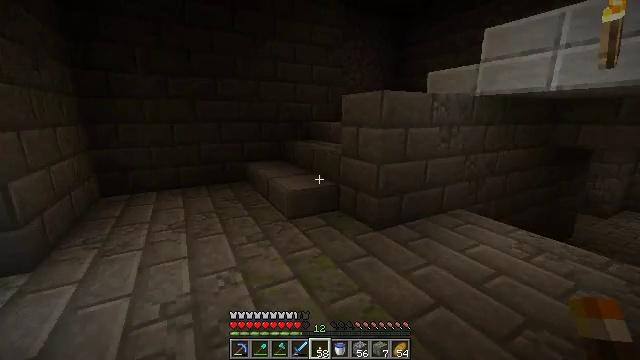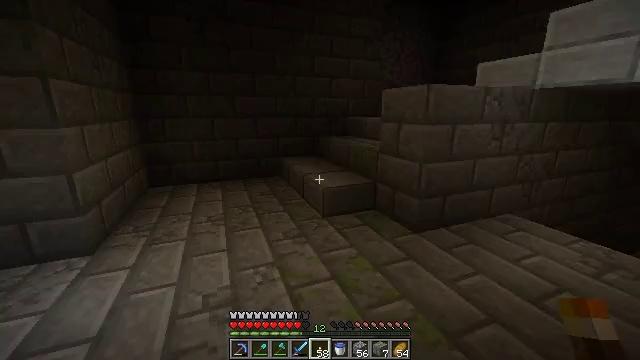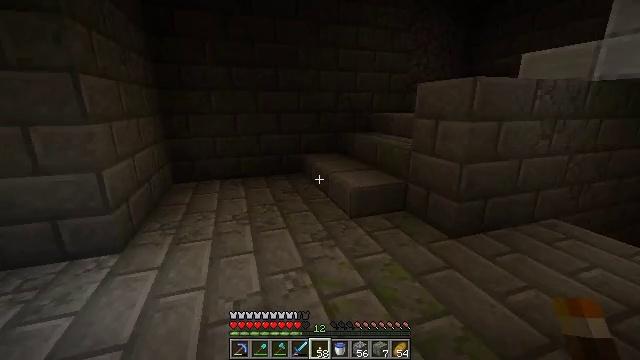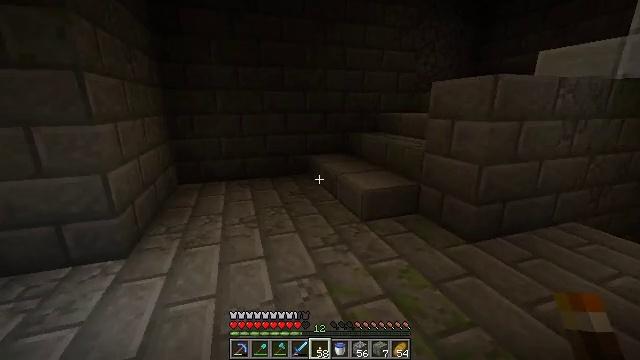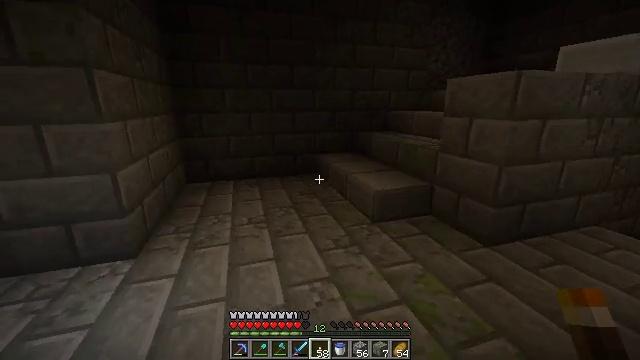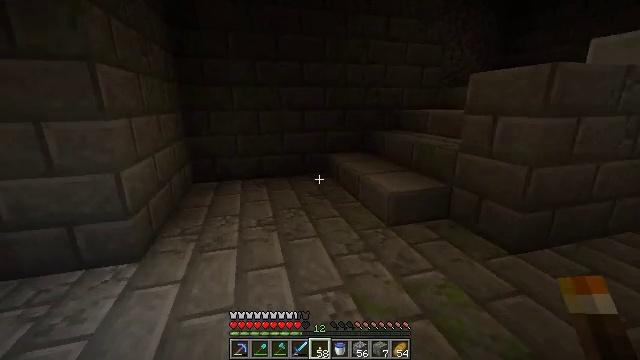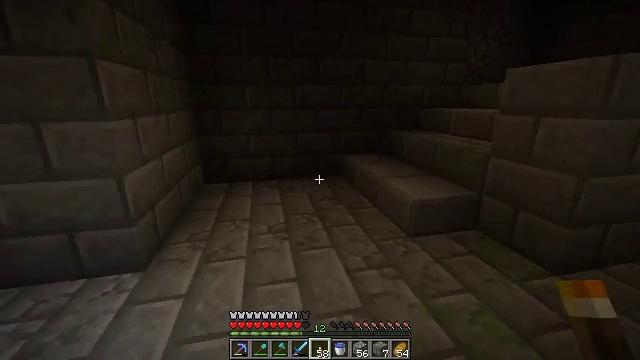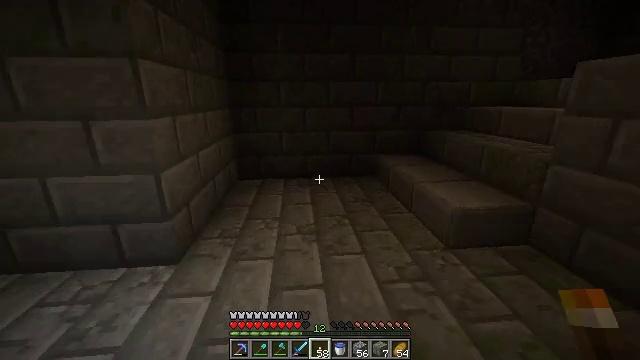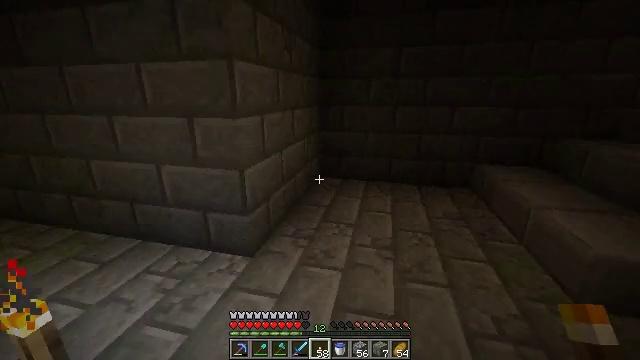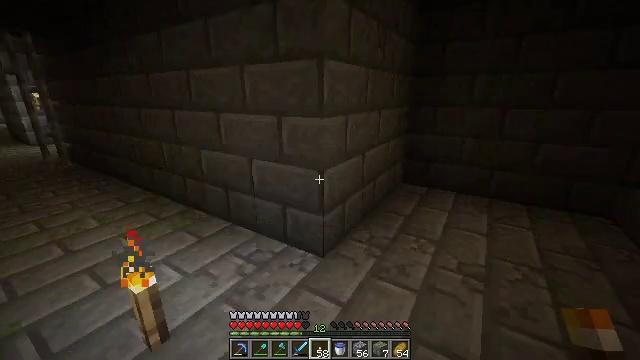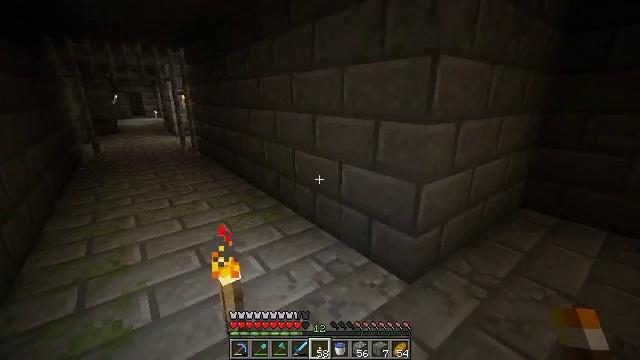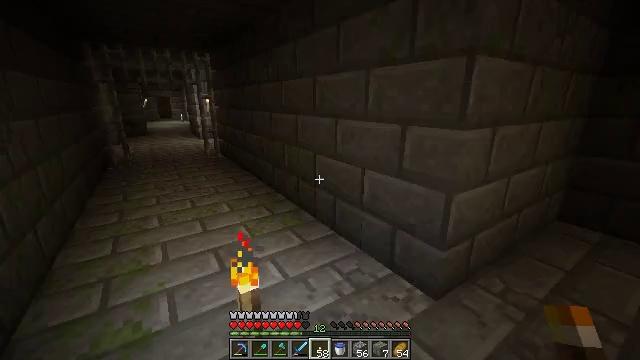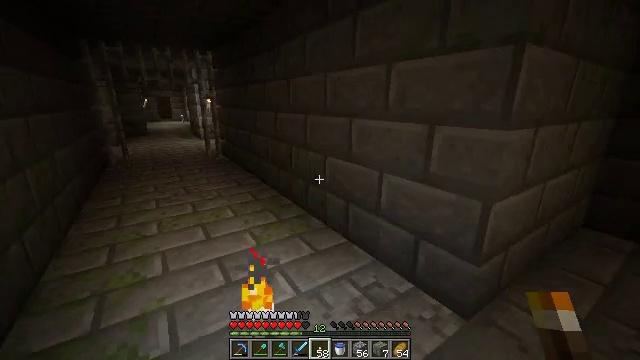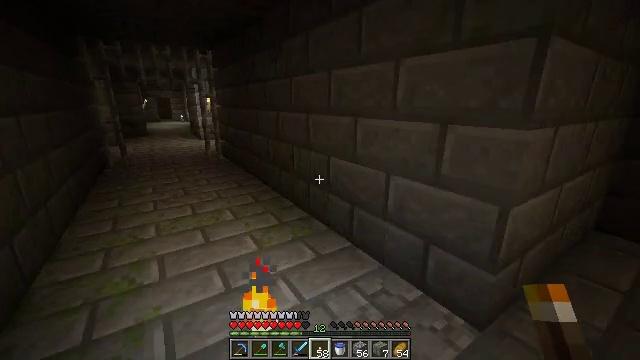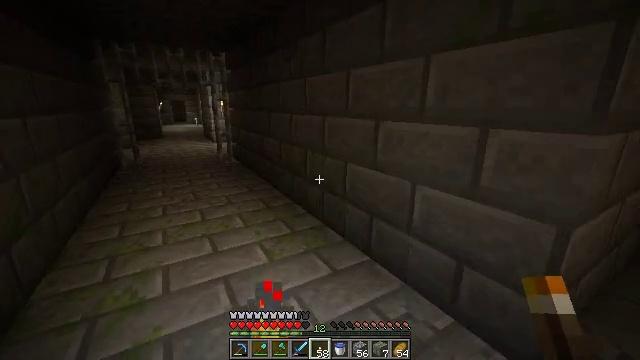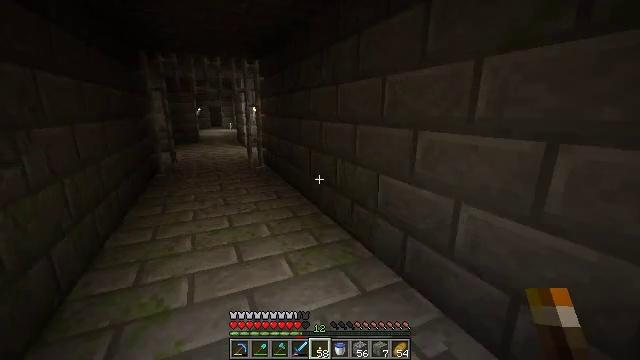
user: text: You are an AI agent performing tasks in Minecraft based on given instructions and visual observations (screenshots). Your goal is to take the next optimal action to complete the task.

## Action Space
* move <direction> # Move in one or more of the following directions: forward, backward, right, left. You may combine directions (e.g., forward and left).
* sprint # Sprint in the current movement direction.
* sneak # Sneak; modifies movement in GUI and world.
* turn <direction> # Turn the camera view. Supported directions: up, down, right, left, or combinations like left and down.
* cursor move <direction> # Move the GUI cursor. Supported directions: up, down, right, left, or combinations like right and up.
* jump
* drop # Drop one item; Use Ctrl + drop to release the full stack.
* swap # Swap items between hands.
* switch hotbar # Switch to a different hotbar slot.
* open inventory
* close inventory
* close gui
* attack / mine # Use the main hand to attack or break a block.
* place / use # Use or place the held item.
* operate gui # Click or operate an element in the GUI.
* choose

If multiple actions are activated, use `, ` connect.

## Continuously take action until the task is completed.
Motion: motion action
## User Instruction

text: Left click on the iron door to break it.
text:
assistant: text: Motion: move forward and move left, turn left and down
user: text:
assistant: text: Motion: move forward and move left, turn left and down
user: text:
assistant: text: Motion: move forward and move left
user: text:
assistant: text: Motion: move forward, turn left
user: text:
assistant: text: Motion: move forward, turn left
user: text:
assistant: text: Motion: move forward, turn left
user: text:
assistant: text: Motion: move forward, turn left
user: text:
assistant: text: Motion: move forward, turn left
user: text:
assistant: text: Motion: move forward and move left, turn left
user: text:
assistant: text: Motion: move forward and move left, turn left
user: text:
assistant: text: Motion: move forward and move left, turn left
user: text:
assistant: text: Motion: move forward and move left
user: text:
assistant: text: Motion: move forward
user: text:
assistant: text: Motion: move forward, turn left
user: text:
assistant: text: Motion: move forward, turn left and up
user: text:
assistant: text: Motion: move forward, sprint, turn left and up
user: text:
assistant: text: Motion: move forward, sprint, turn left
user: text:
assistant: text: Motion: move forward, sprint, turn left
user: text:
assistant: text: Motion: move forward, sprint, turn left
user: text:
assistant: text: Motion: move forward, sprint, turn left
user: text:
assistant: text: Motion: move forward, sprint
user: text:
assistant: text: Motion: move forward, sprint
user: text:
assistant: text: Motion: move forward, sprint
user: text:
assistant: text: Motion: move forward, sprint
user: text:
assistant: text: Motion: move forward and move left, sprint
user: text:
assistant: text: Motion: move forward and move left, sprint
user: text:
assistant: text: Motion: move forward and move left, sprint
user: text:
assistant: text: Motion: move forward and move left, sprint
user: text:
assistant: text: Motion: move forward and move left, sprint
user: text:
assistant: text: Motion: move forward and move left, sprint, turn right